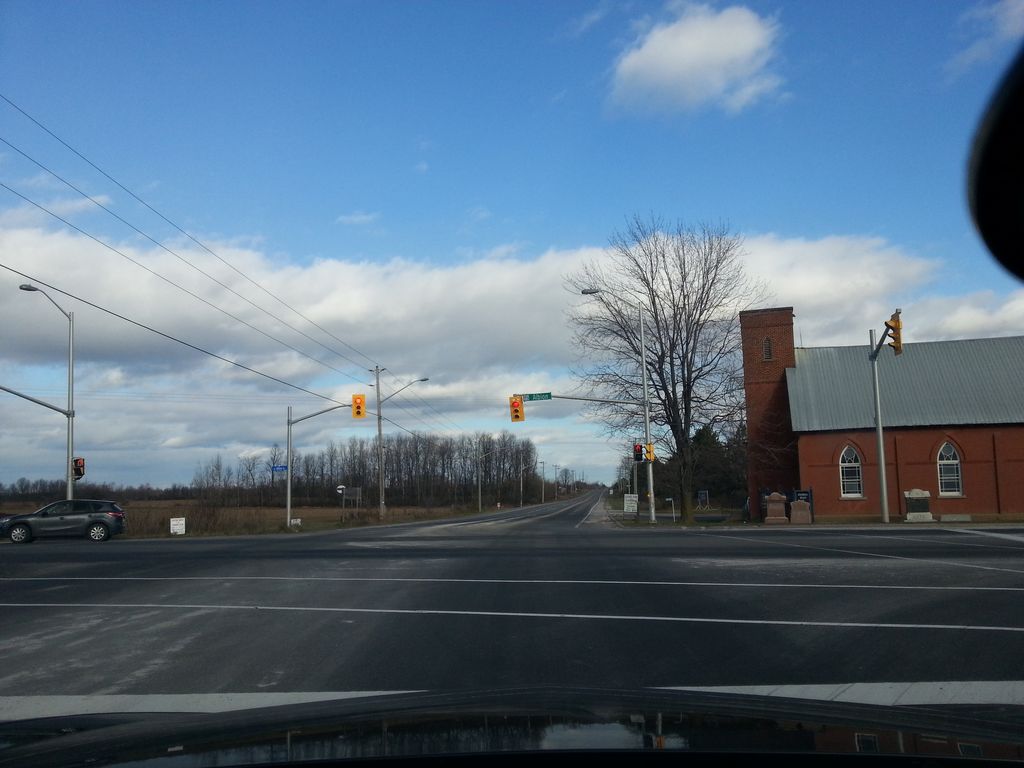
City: ottawa-gatineau